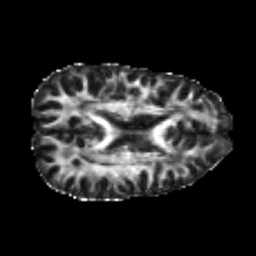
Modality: FA
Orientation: axial
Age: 21
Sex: male
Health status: healthy
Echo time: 0.074 s